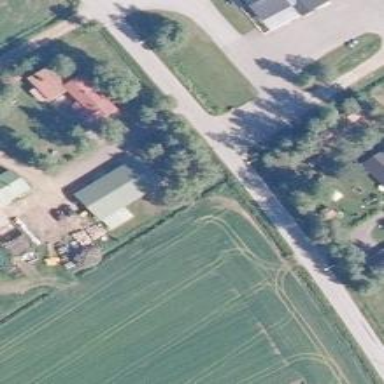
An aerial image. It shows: Tertiary road with asphalt surface.